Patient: sex F, age 58
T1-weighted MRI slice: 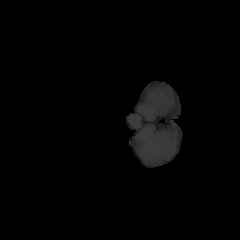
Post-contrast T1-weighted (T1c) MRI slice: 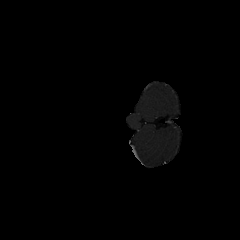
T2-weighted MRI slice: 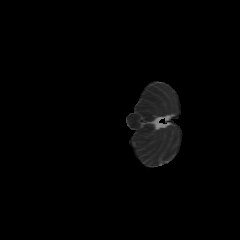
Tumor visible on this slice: no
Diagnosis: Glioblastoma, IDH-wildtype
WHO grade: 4